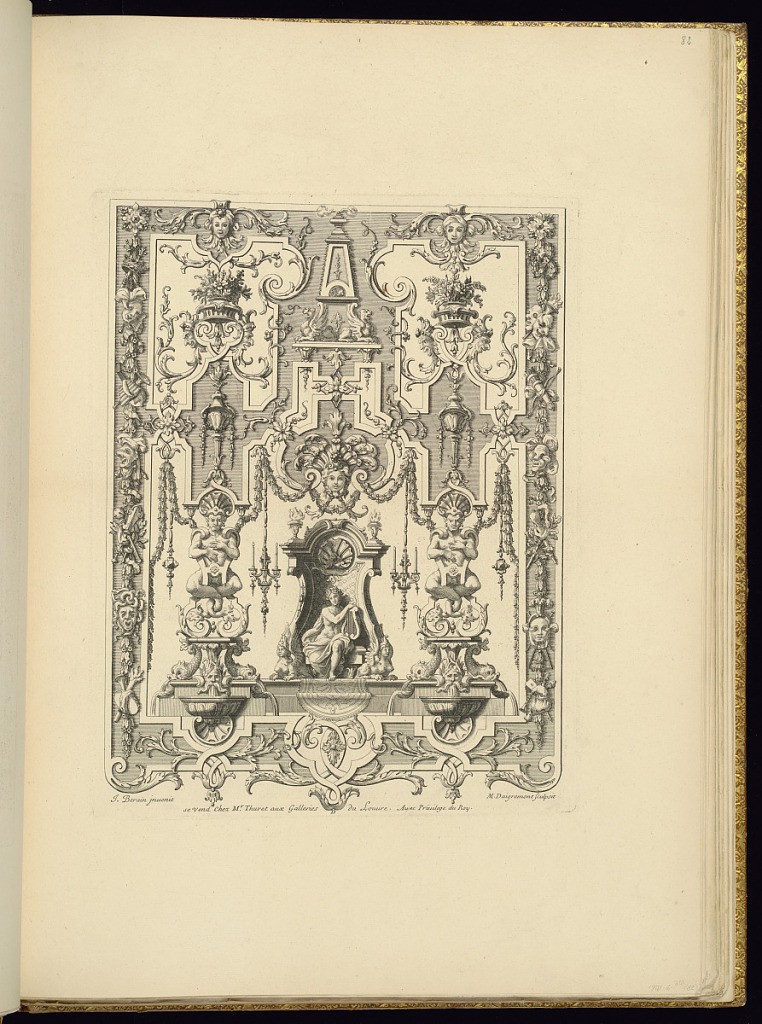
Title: Panel Design of Grotesque Ornamentation
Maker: Jean Berain, the elder, French, 1640-1711
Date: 1711
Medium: Engraving on laid paper
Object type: Bound print
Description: Panel design of symmetrical grotesque ornamentation featuring rosettes, trophies, masks, garlands, anguipèdes, dolphins, strapwork, foliate scrolls, candelabra, and a central seated male figure with a crown of laurel leaves holding a lyre (Apollo) with sphinxes on either side of him. The plate is signed and lettered "D."